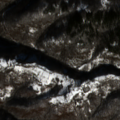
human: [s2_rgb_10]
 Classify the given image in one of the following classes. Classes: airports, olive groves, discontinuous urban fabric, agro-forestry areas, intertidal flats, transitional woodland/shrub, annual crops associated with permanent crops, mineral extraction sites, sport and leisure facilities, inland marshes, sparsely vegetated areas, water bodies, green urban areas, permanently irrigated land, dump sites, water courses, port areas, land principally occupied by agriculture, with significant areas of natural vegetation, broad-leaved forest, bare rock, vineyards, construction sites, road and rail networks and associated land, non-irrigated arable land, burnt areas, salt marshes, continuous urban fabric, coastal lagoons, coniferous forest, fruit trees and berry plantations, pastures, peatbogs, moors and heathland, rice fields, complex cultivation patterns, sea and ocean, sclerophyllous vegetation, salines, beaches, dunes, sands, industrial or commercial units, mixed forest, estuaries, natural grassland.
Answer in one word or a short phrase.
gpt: broad-leaved forest, mixed forest, transitional woodland/shrub